Question: I am trying to dismiss "Confirm Navigation" popup. This is how it looks like in Chrome.

To see the popup:
'''
require "watir-webdriver"
browser = Watir::Browser.new
browser.goto "http://www.gravityforms.com/demo/wp-admin/admin.php?page=gf_new_form"
browser.text_field(:id => "user_login").set "demo"
browser.text_field(:id => "user_pass").set "demo"
browser.button(:id => "wp-submit").click
browser.refresh
'''
At the moment I override 'onbeforeunload' when I visit the page, as suggested at <URL>
'''
browser.execute_script("window.onbeforeunload = function() {};")
'''
So, the script now looks like this:
'''
require "watir-webdriver"
browser = Watir::Browser.new
browser.goto "http://www.gravityforms.com/demo/wp-admin/admin.php?page=gf_new_form"
browser.text_field(:id => "user_login").set "demo"
browser.text_field(:id => "user_pass").set "demo"
browser.button(:id => "wp-submit").click
browser.execute_script("window.onbeforeunload = function() {};")
browser.refresh
'''
And it works just fine. I am just wondering if there is a better solution.
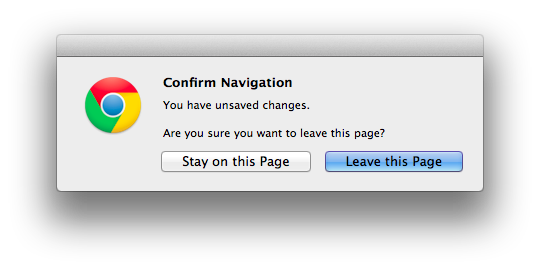
Answer: I think that's the best way for now.
I filed a <URL> for this about two months back. You might want to comment there and add a vote of support if it's something that would make things easier for you.